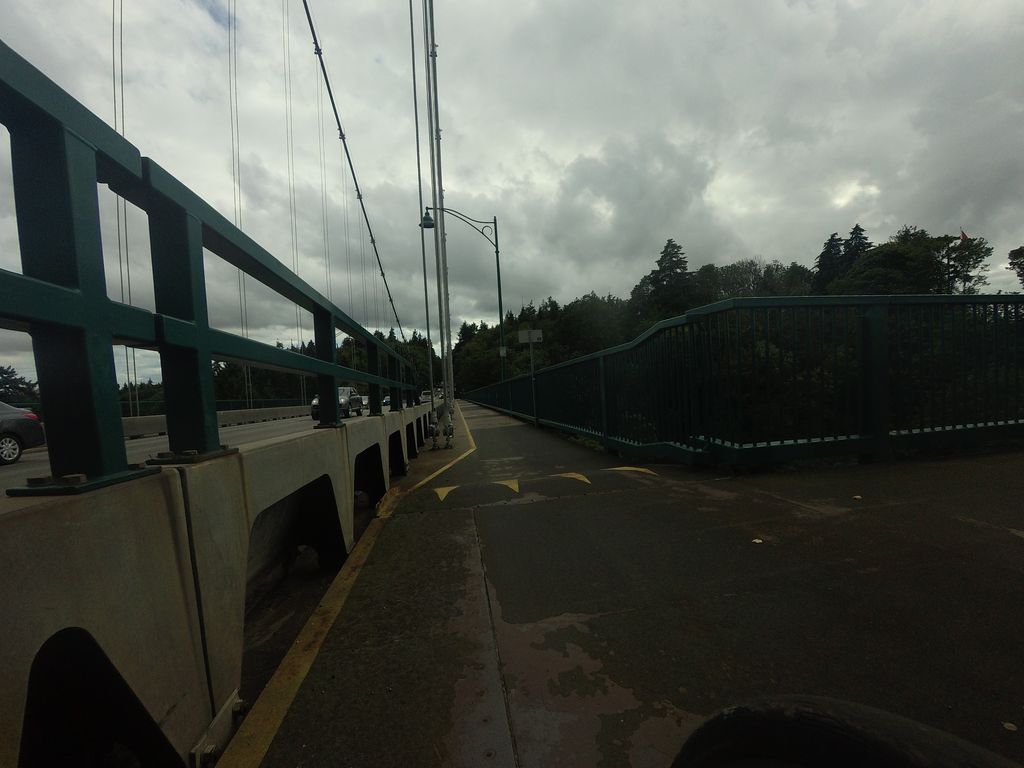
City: vancouver